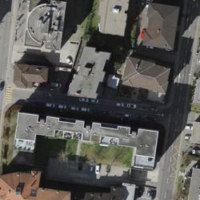
EUNIS habitat code: 54
Species observed at this site:
Linaria vulgaris